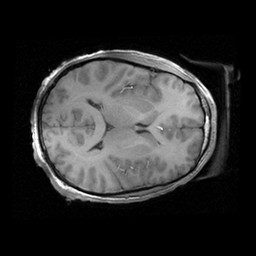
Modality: T1w
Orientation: axial
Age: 25
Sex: male